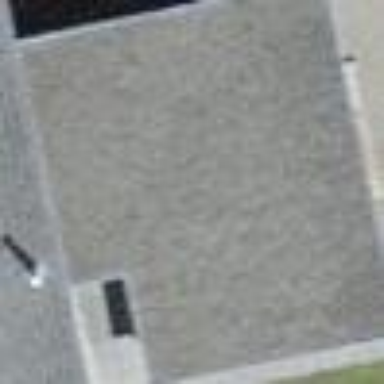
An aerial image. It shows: Garage building.